Brain MRI, t1w sequence, axial 2D slice.
Patient: age 28, sex M, weight 90 kg, height 1.9 m
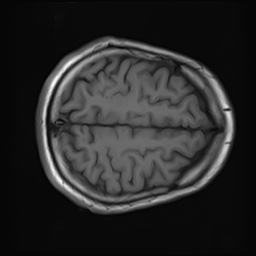